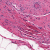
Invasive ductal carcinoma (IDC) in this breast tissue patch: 0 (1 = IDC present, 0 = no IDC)